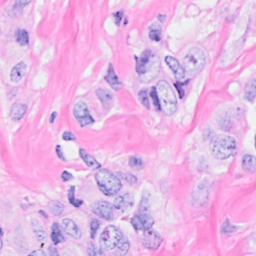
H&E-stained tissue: Breast